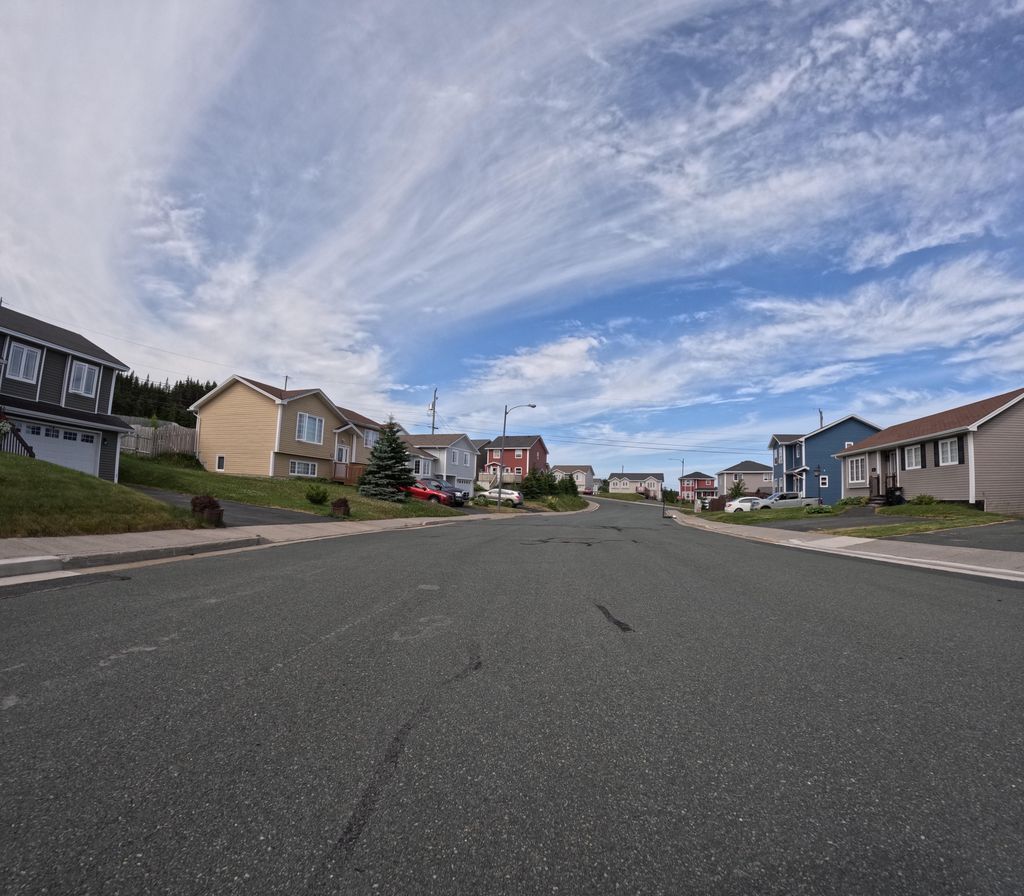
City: st_johns